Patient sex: M
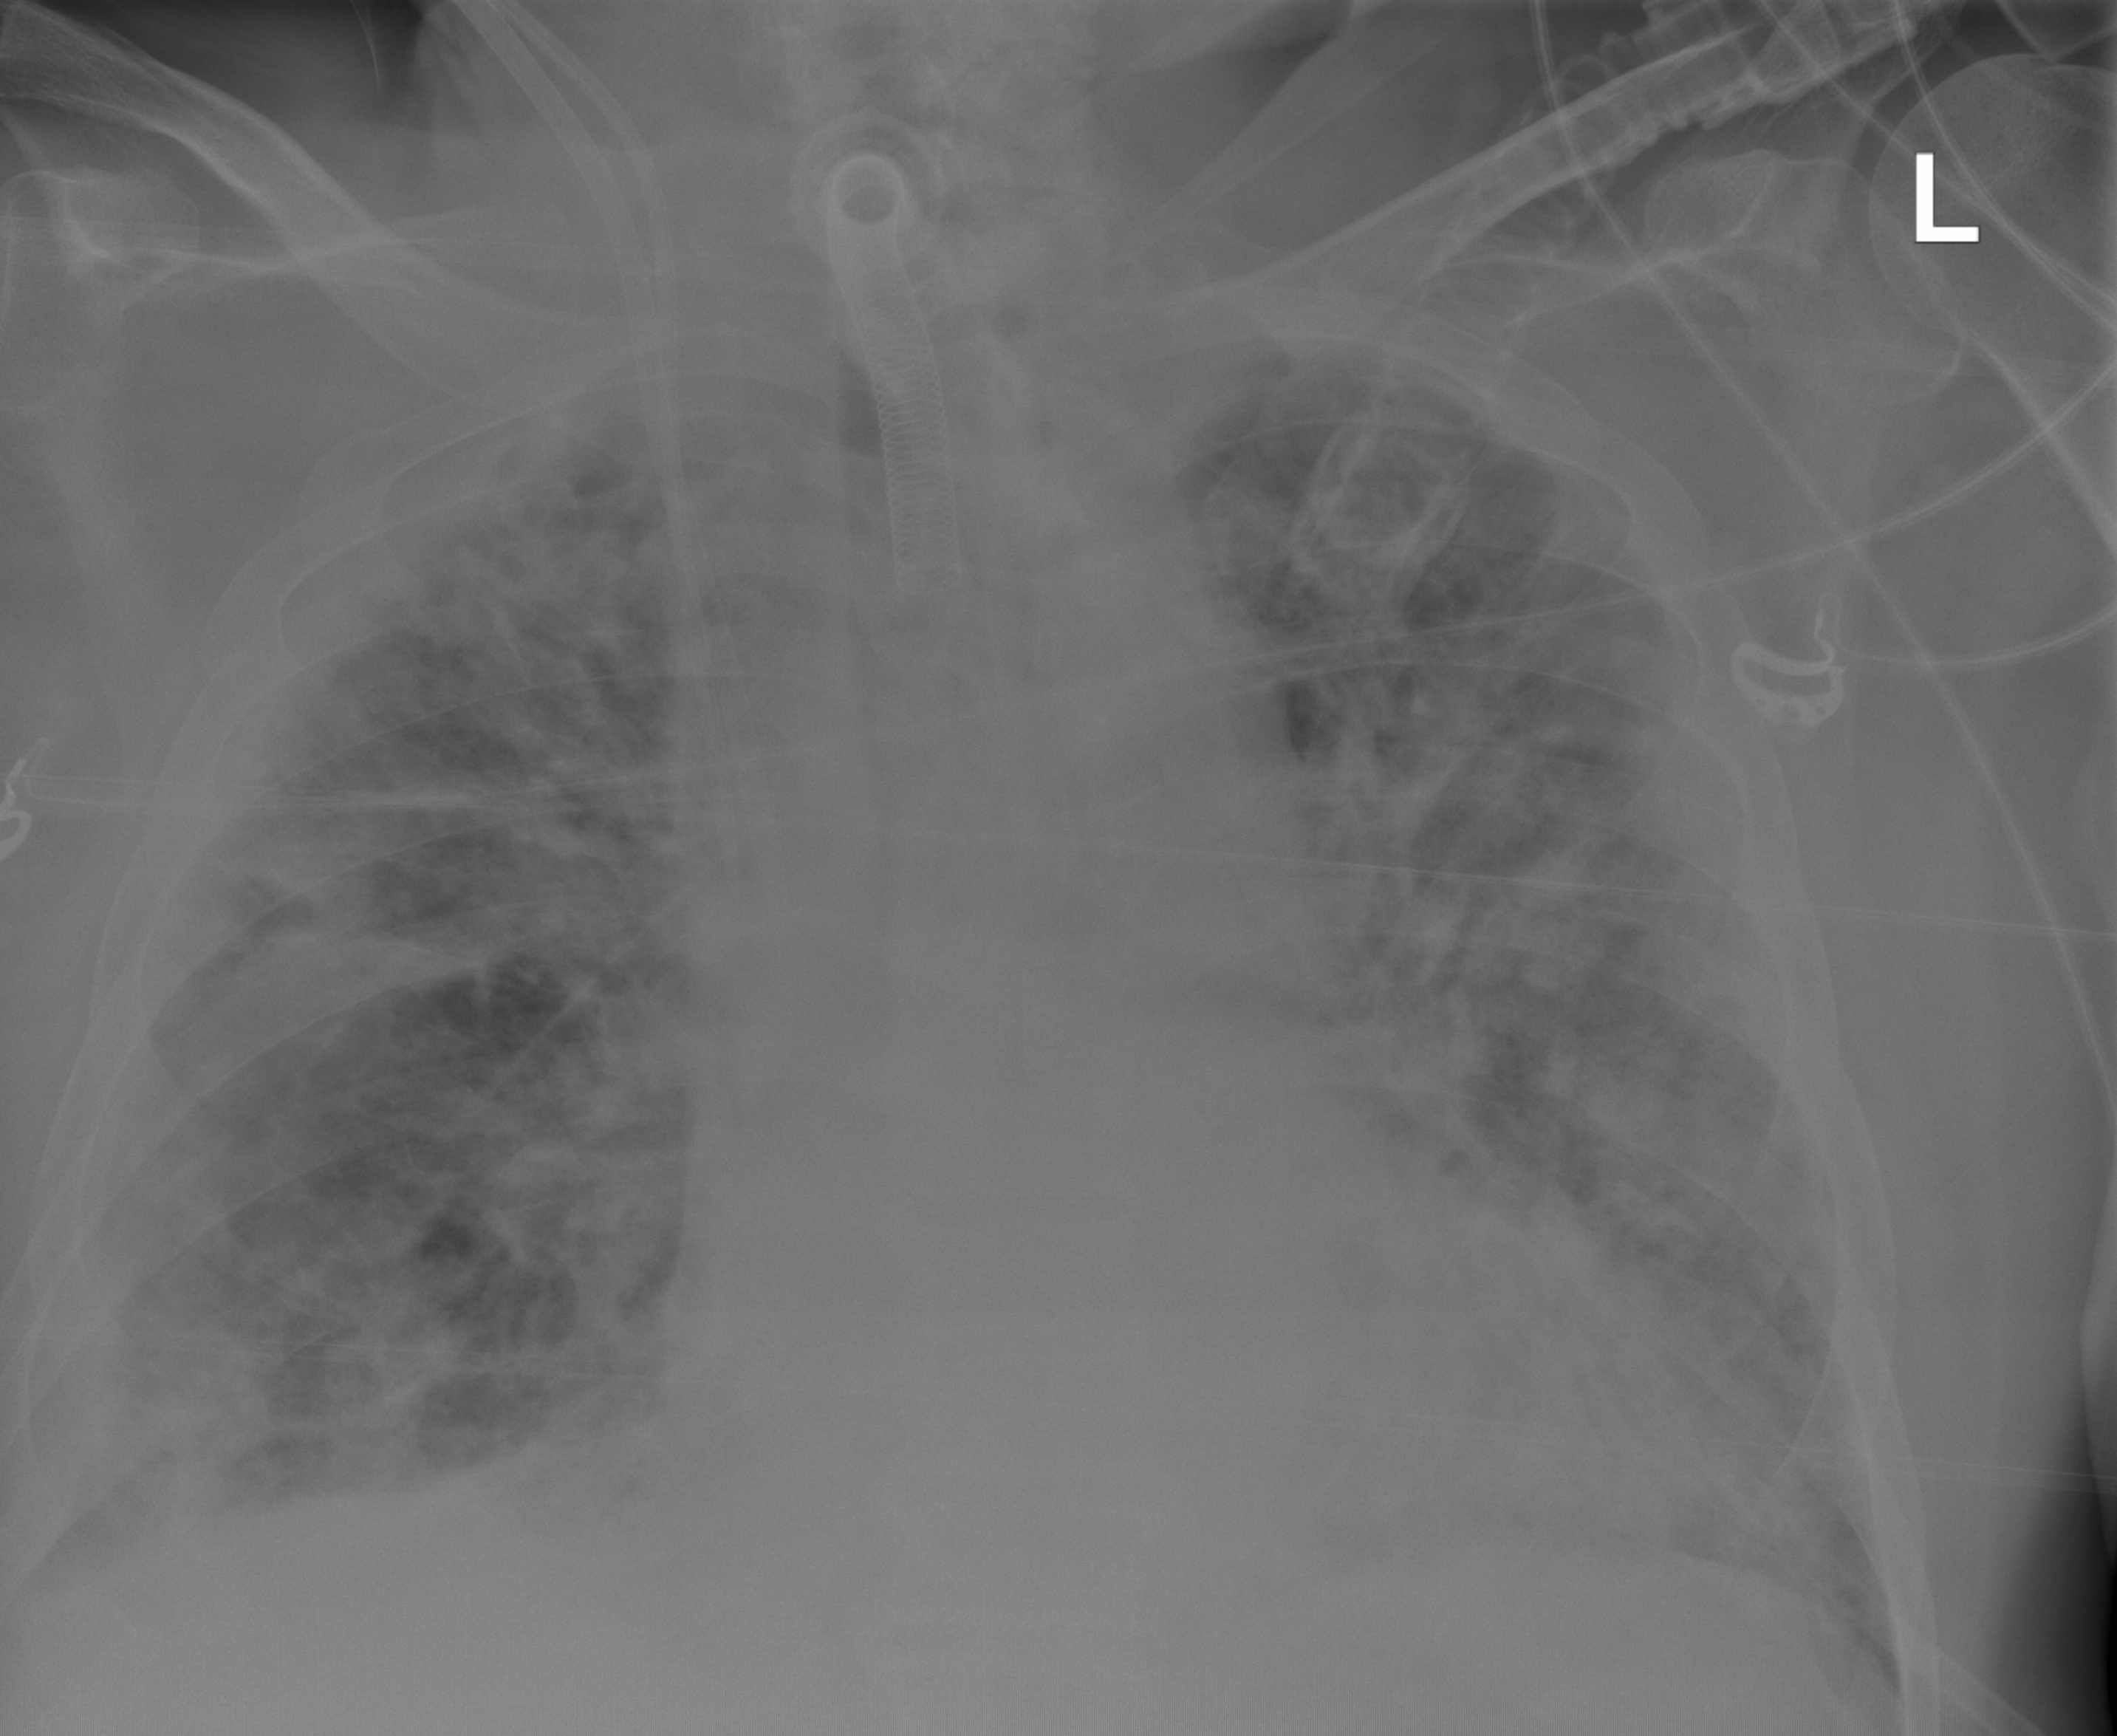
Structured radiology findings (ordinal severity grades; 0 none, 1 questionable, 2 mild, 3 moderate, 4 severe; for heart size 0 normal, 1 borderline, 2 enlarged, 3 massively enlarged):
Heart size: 2
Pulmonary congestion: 3
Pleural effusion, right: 2
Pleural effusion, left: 1
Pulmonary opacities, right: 2
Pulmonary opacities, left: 2
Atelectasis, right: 3
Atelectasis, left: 2